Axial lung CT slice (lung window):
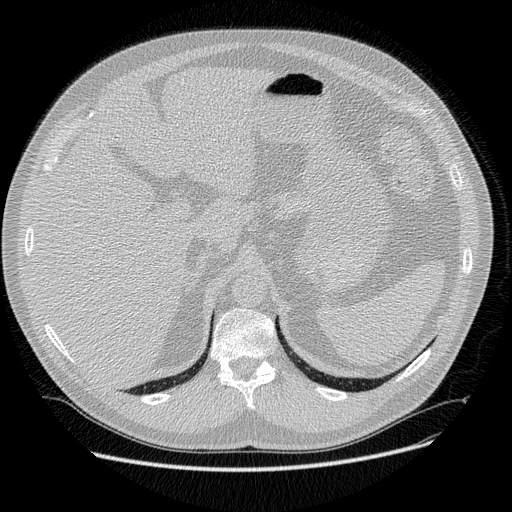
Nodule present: no